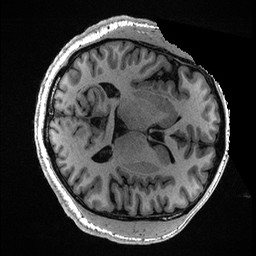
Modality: T1w
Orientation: axial
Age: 40
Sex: male
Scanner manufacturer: ge
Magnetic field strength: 3 T
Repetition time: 0.006952 s
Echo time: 0.00292 s